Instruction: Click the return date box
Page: home
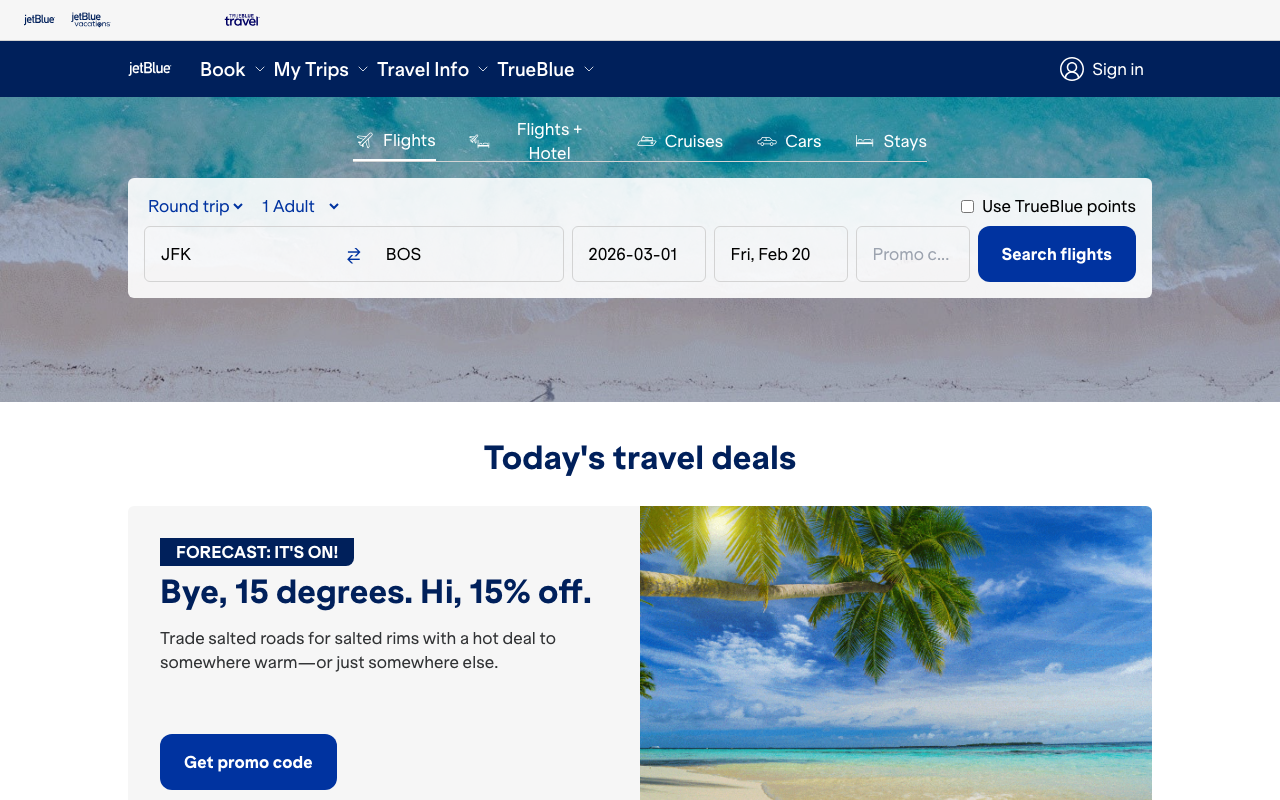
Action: click